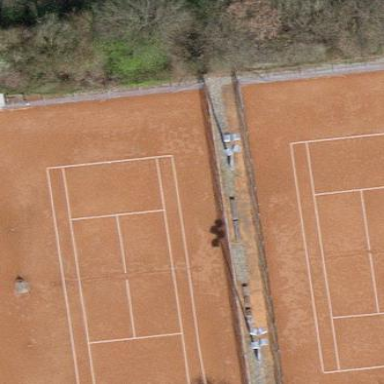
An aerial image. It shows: Tennis court on the leisure land pitch.